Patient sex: M
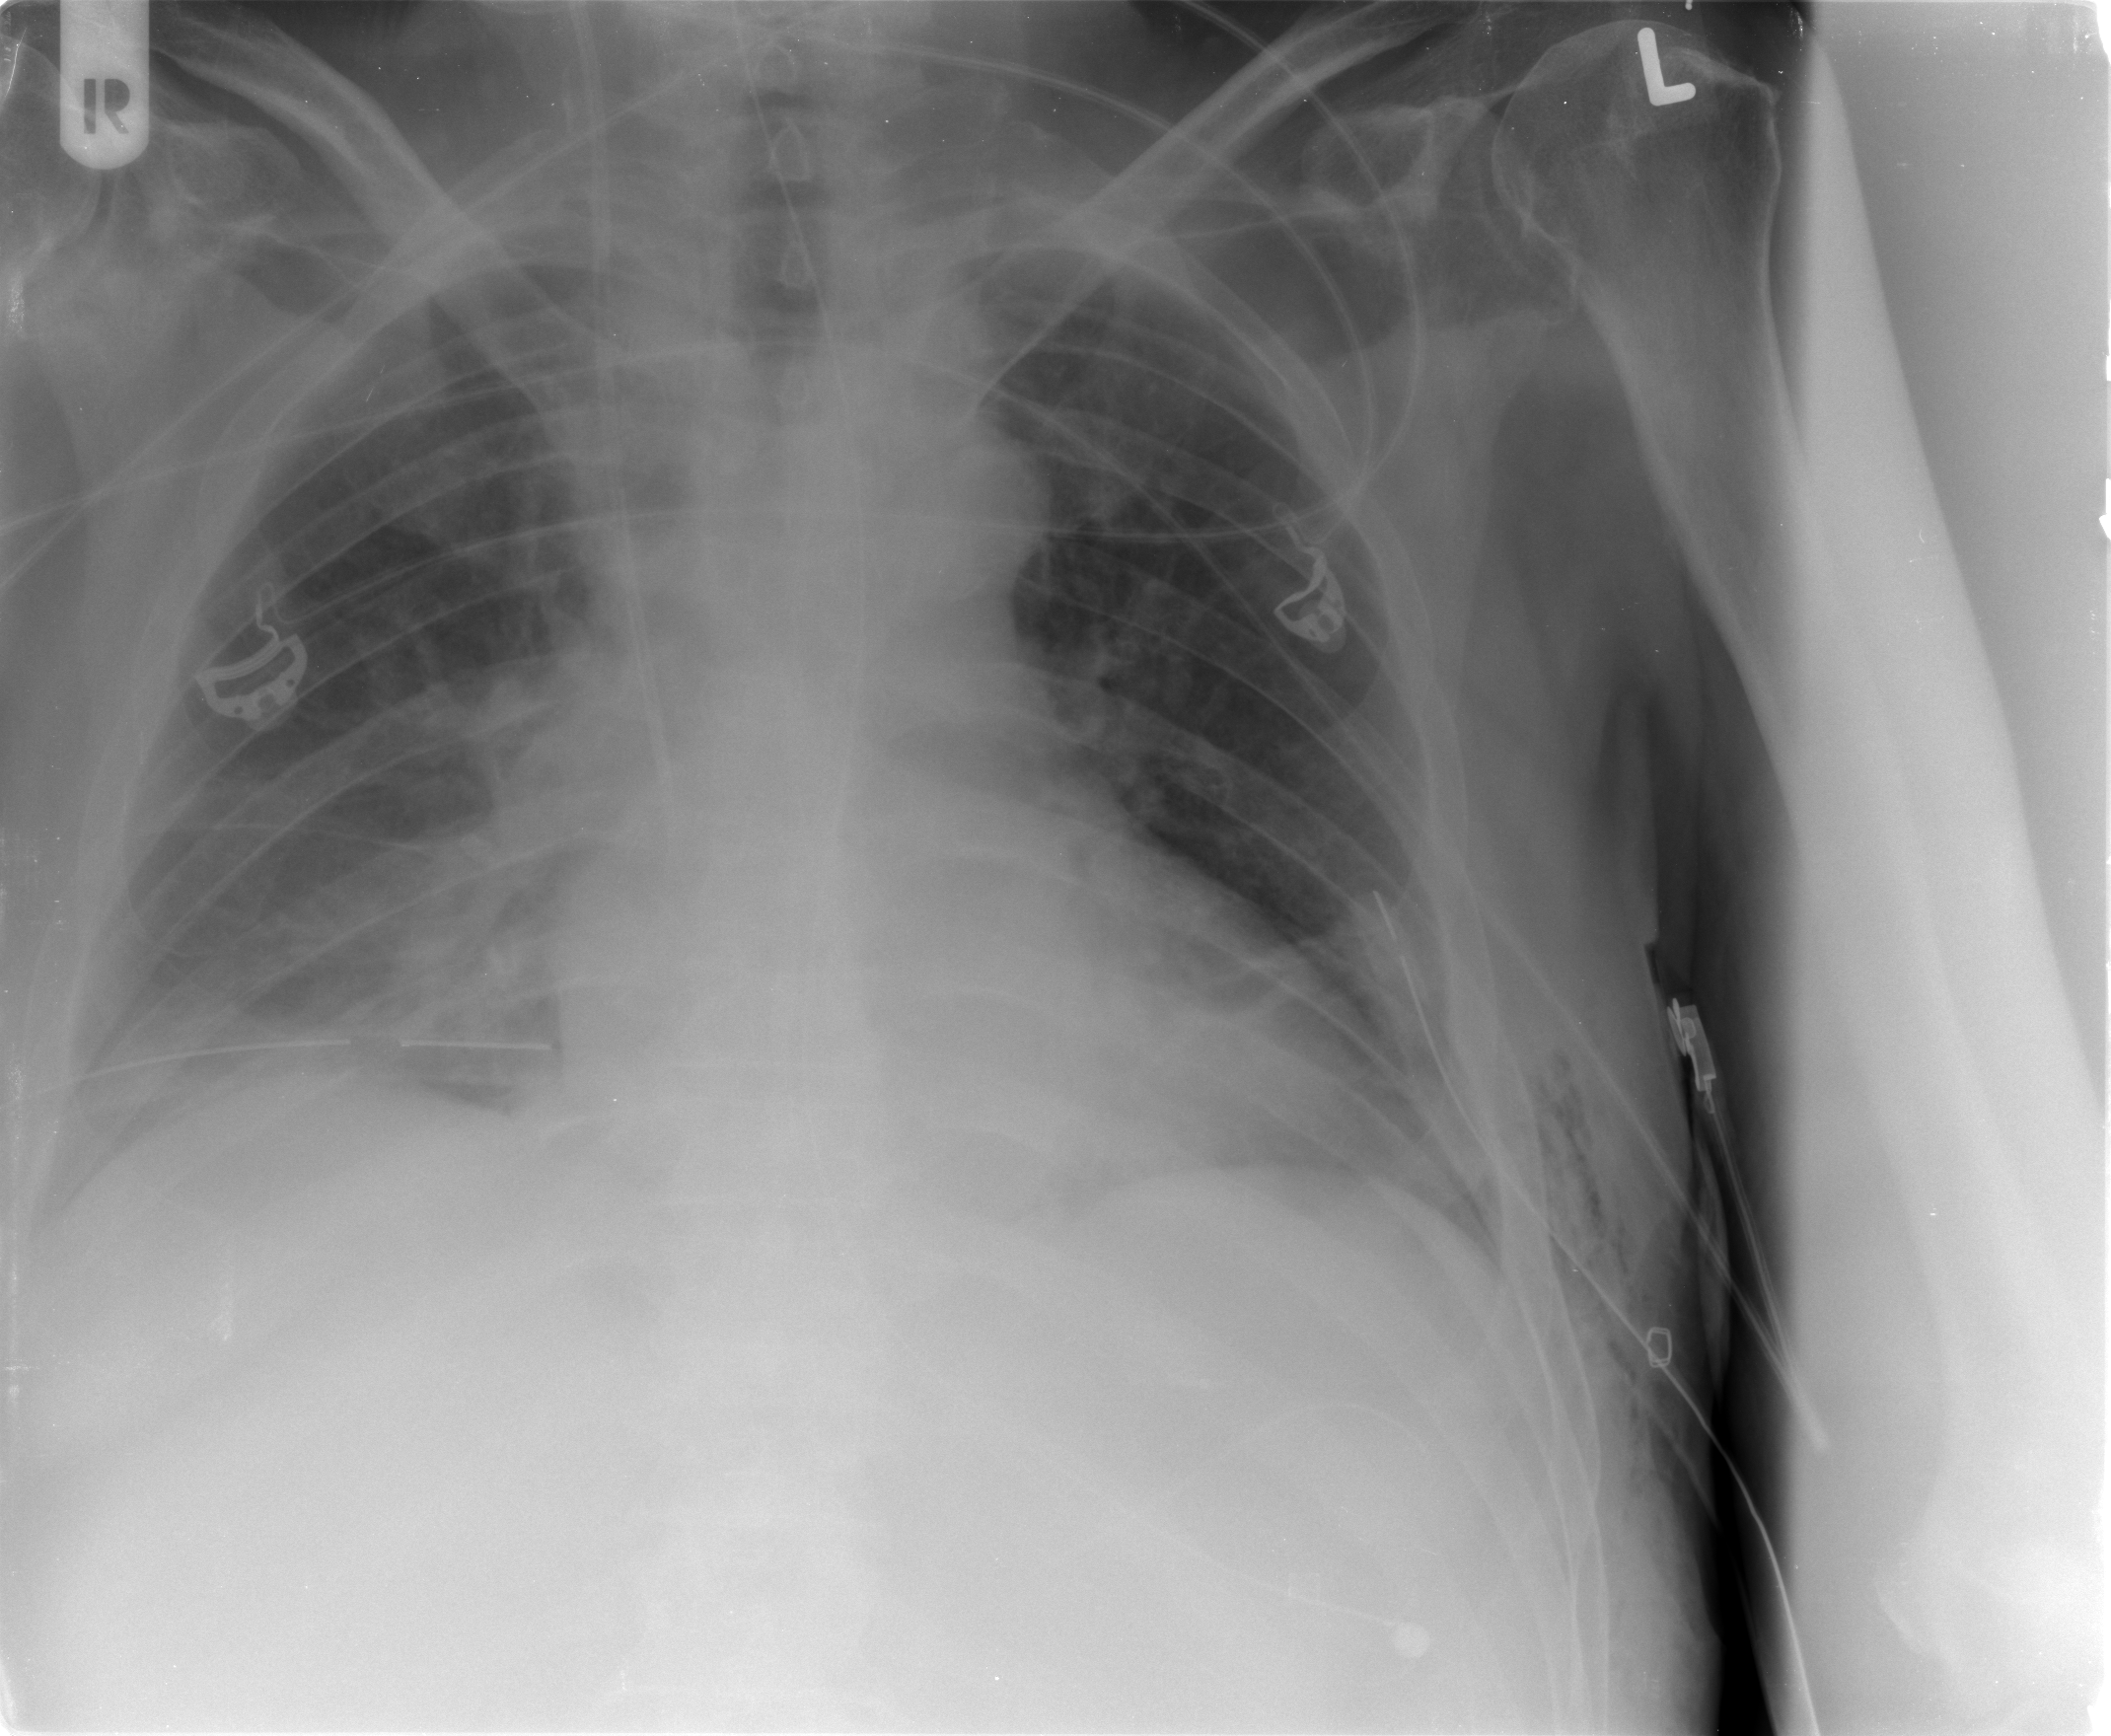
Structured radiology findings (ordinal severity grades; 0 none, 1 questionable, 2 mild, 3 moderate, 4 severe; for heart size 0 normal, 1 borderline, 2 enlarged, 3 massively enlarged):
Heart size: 0
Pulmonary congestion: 1
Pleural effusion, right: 1
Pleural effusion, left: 0
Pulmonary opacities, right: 0
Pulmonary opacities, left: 0
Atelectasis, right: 2
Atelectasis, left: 2